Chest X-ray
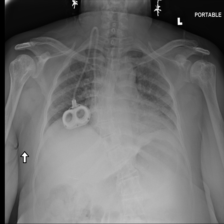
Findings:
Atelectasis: negative
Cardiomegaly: negative
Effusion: negative
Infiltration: positive
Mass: negative
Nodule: negative
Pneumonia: negative
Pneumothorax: negative
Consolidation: negative
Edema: negative
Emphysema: negative
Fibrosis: negative
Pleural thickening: negative
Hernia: negative